Chest X-ray. View position: AP
Patient age: 40
Patient sex: M
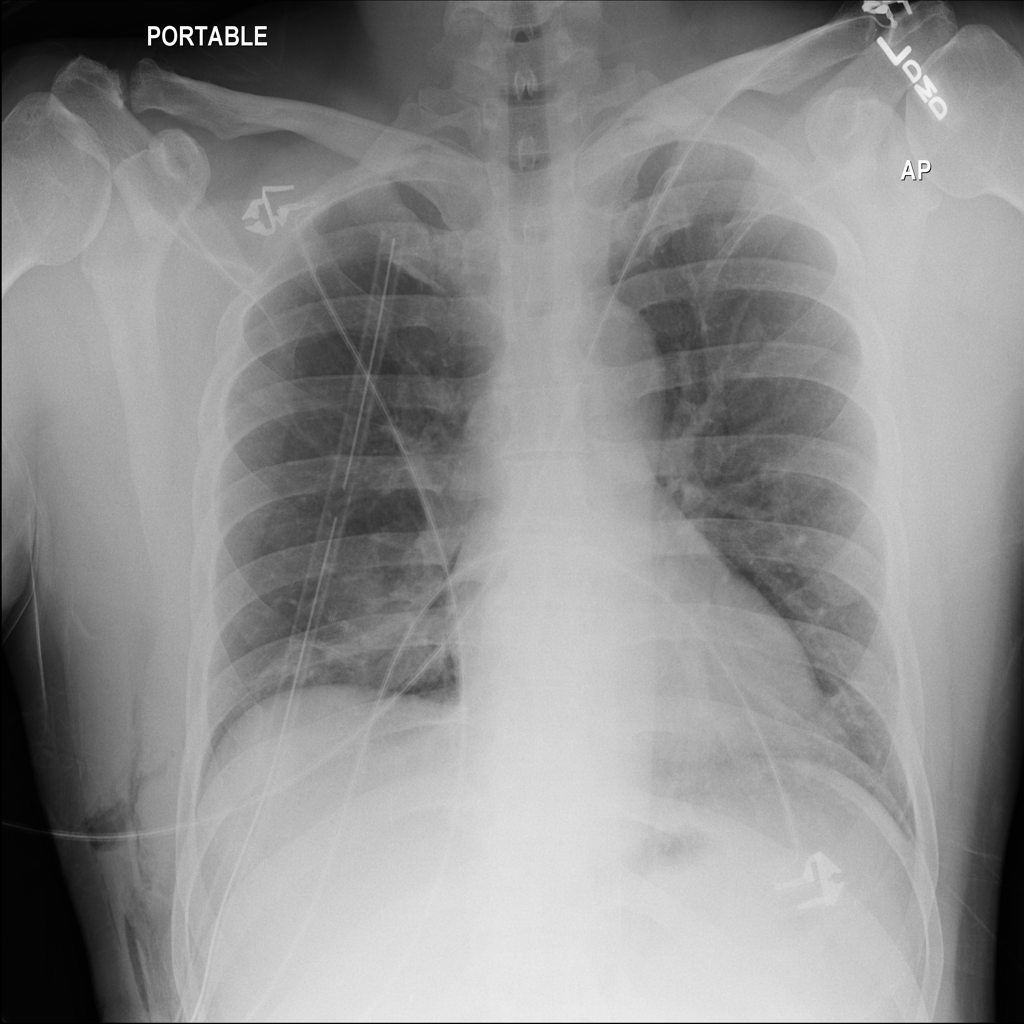
Finding: Pneumothorax